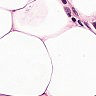
Metastatic tissue present: no